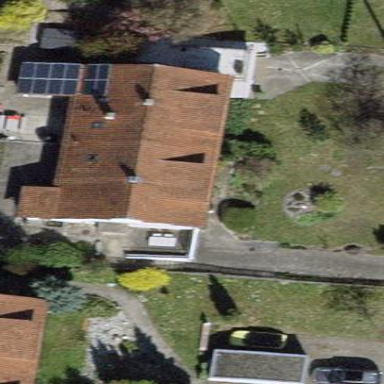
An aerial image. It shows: Building with tiled roof.